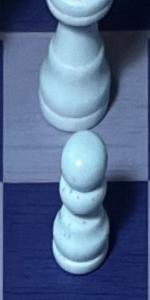
Label: Pawn_White